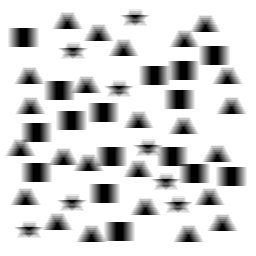
Squares: 16
Triangles: 24
Stars: 8
Total shapes: 48